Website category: university
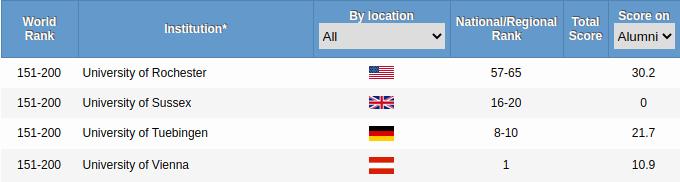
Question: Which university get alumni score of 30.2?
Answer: University of Rochester

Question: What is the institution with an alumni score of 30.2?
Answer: University of Rochester

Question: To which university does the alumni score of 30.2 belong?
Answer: University of Rochester

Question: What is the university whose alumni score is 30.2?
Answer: University of Rochester

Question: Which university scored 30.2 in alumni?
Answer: University of Rochester

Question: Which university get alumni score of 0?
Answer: University of Sussex

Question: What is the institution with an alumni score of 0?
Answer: University of Sussex

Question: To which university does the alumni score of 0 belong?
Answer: University of Sussex

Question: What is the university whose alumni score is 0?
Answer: University of Sussex

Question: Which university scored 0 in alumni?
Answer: University of Sussex

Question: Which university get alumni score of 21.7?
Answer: University of Tuebingen

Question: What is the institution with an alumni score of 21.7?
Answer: University of Tuebingen

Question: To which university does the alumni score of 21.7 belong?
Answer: University of Tuebingen

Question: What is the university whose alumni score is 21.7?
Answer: University of Tuebingen

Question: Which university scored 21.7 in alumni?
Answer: University of Tuebingen

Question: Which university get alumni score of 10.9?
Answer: University of Vienna

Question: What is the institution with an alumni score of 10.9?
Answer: University of Vienna

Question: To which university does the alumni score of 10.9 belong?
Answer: University of Vienna

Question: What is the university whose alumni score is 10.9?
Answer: University of Vienna

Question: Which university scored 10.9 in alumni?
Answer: University of Vienna